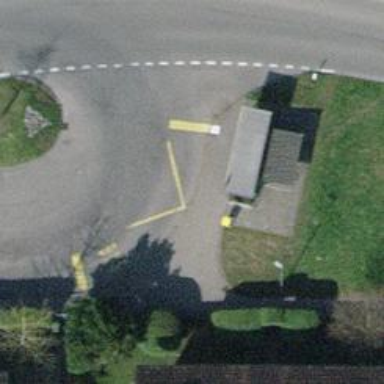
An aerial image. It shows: Platform for public transport is situated by the road.